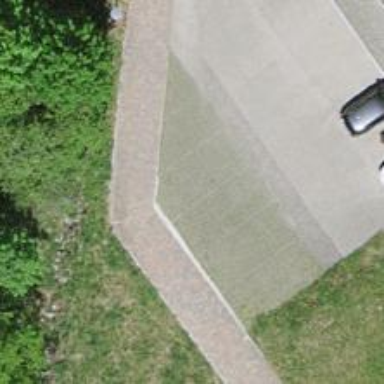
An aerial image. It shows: Path.